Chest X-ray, PA view. Patient: 45 years old, sex F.
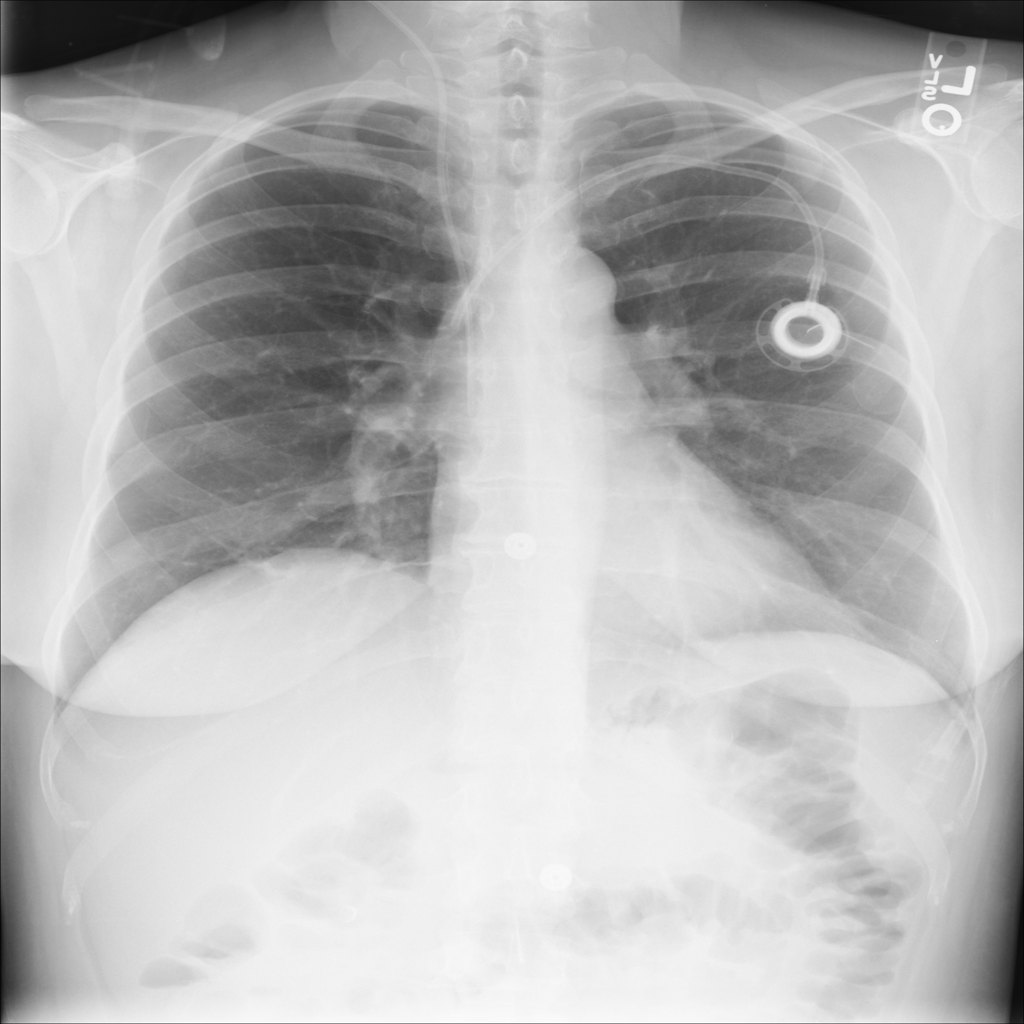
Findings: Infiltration